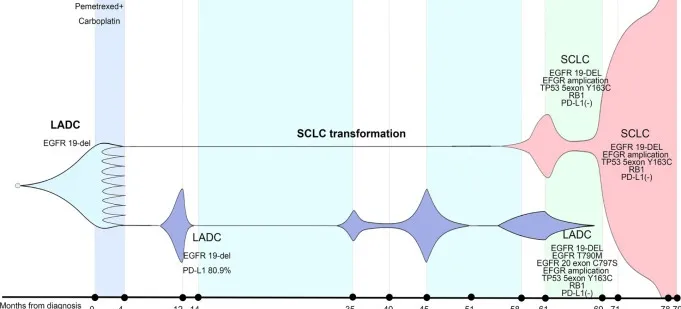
Treatment history of our case and schematic diagram of tumor evolution. (B) Presumed clonal evolution of our case which refers to Lee et al. 's study. The horizontal axis suggests the clinical history, and the vertical axis represents tumor volume.
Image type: radiology (ct)